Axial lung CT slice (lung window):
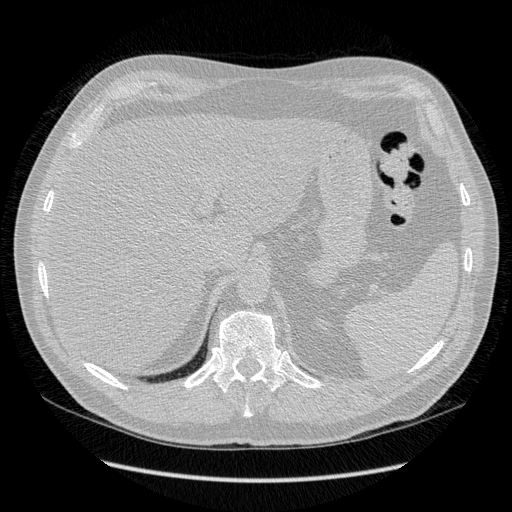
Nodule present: no